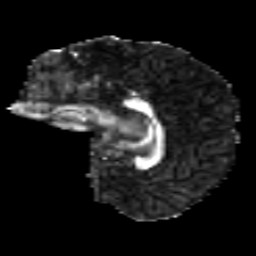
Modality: FA
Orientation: sagittal
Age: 12
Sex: female
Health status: ill
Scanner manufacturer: ge
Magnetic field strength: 3 T
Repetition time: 6.845 s
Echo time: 0.0805 s